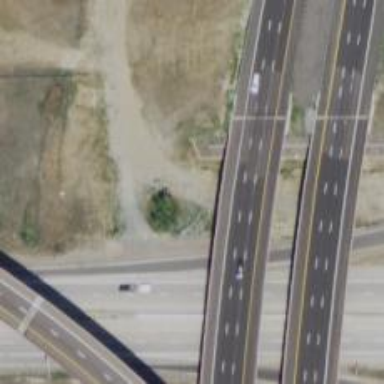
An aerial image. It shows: Viaduct bridge over motorway with asphalt surface.